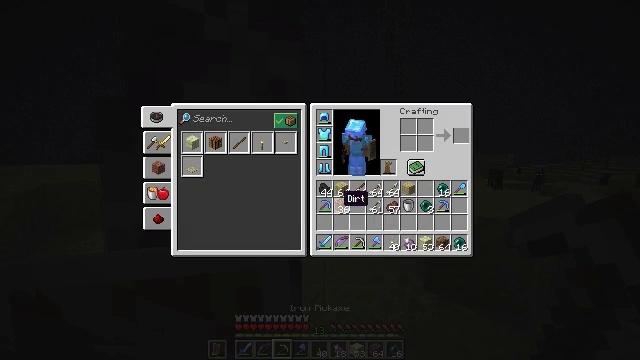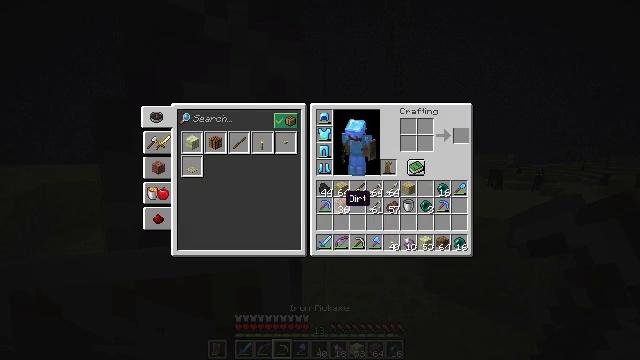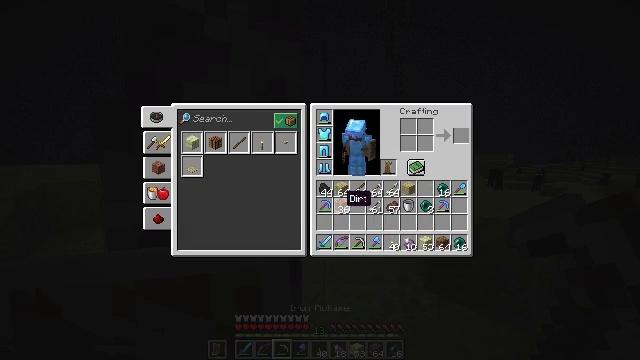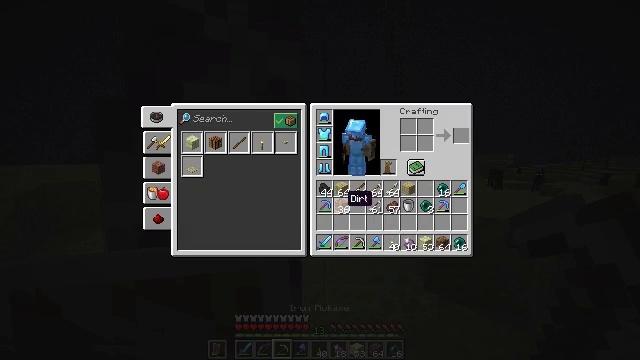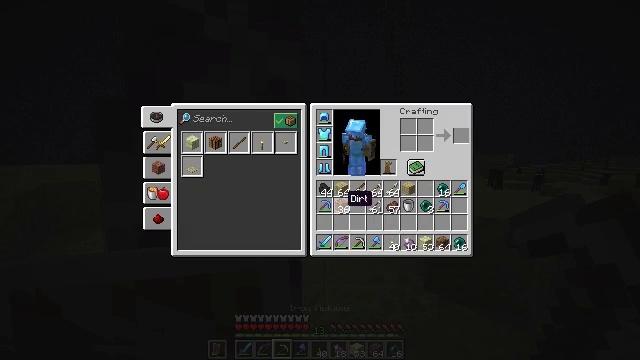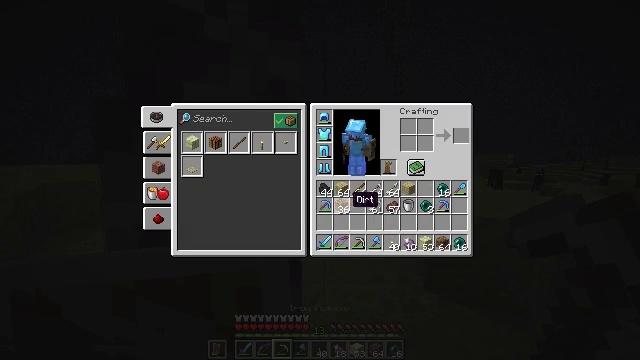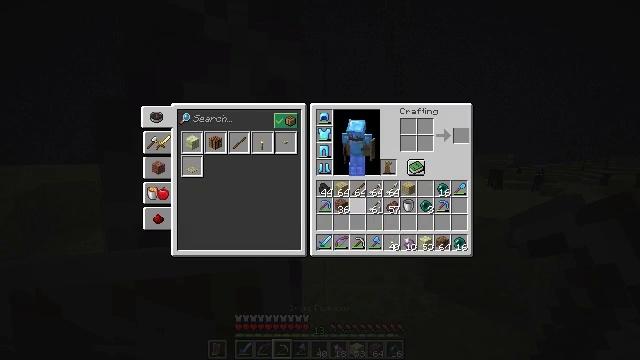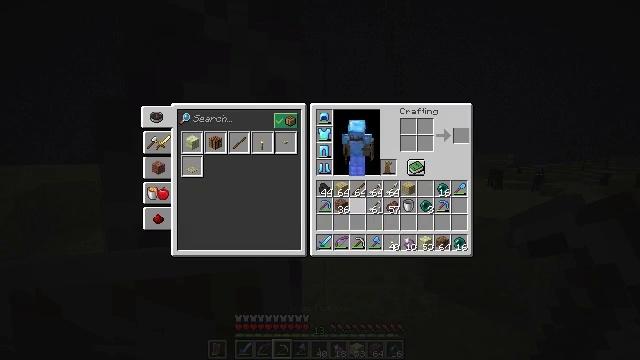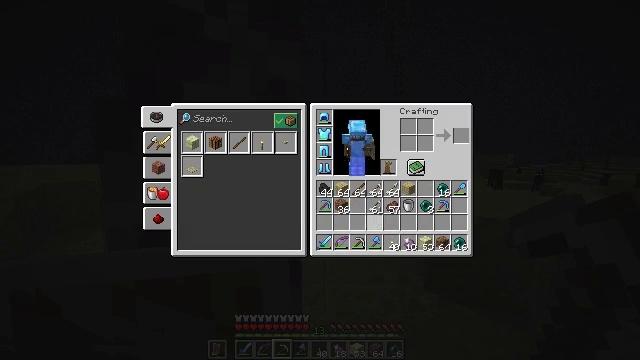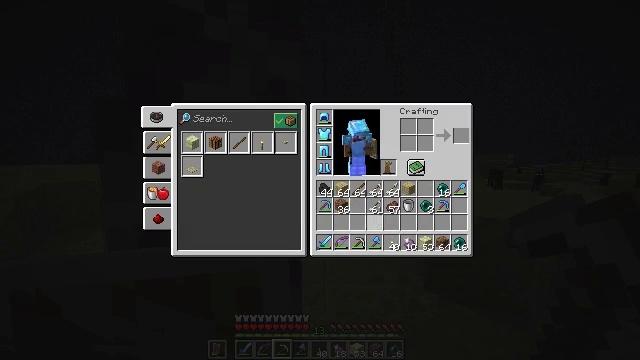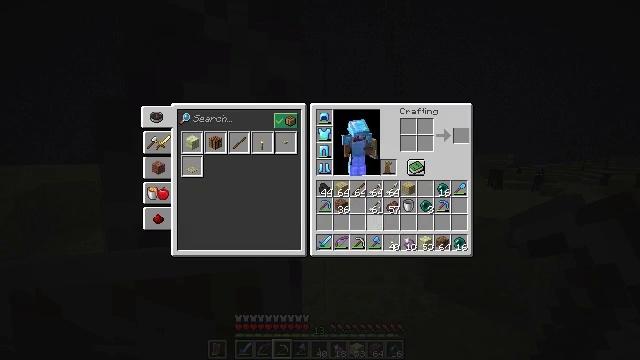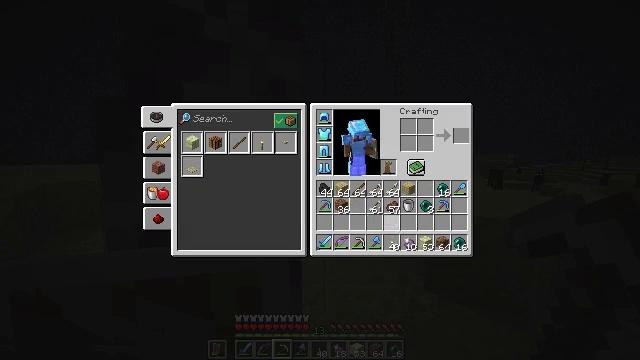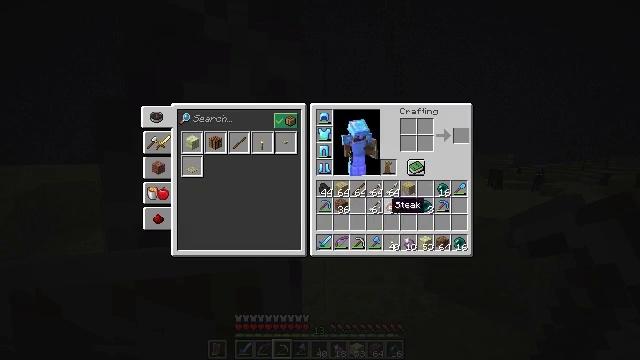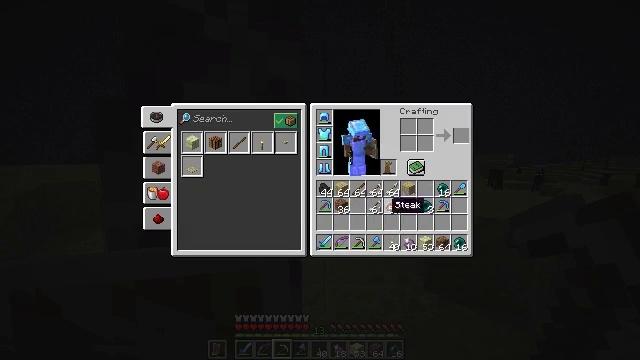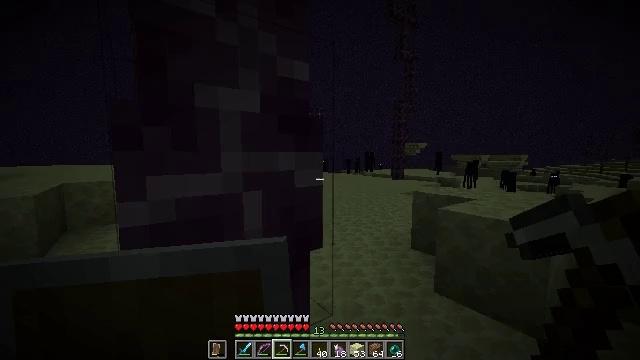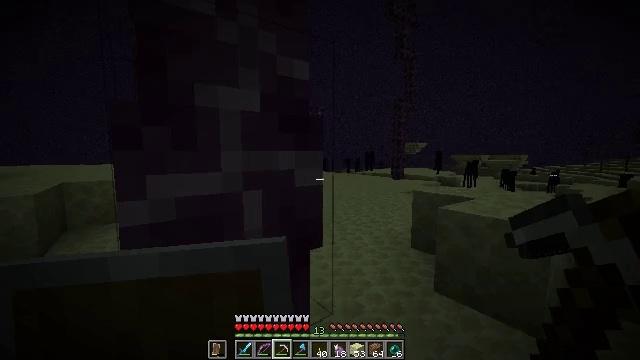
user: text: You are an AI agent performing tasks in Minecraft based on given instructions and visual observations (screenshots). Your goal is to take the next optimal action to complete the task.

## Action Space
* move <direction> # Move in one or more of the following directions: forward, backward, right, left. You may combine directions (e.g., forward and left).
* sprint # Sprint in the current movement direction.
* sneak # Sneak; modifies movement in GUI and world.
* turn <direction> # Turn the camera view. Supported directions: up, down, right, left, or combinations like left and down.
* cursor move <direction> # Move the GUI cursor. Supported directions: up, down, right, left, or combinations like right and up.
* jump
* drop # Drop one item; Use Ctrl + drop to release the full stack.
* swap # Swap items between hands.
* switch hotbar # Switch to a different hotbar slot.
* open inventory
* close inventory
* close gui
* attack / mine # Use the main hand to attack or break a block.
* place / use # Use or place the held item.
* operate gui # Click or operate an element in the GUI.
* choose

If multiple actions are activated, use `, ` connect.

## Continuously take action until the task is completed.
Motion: motion action
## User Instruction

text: Destroy the chorus plant to collect it.
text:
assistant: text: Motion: sneak, operate gui
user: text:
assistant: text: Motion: sneak
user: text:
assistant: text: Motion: sneak
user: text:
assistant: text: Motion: sneak
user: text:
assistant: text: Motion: sneak
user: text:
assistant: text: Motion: sneak
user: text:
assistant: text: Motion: sneak, cursor move right
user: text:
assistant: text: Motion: sneak, cursor move right
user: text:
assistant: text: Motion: no_op
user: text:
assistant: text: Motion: no_op
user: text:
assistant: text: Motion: no_op
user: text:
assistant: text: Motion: no_op
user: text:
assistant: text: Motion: no_op
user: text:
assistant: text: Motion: cursor move left
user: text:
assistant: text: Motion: close gui
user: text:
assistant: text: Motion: turn left
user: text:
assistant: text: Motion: turn left and down
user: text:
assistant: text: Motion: turn left
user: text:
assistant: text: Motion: switch to hotbar 4
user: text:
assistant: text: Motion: turn left, switch to hotbar 4
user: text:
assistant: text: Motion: turn left and up, switch to hotbar 4
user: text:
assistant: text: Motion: turn left and up
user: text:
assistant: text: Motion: turn up
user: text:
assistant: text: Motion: turn up
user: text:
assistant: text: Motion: turn up
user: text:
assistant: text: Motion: move back, turn right and up
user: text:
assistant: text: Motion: move back, turn right and up
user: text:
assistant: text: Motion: move back, turn right and down
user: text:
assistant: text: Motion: turn down
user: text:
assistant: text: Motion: turn down